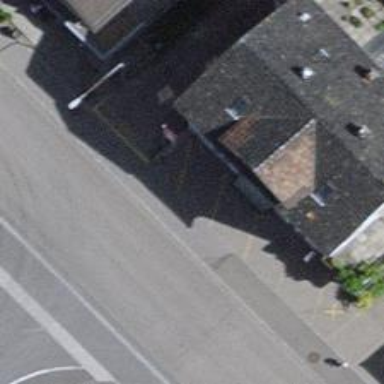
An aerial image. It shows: Bar.